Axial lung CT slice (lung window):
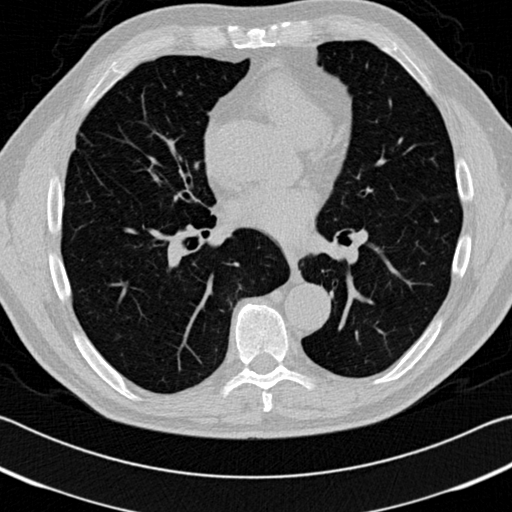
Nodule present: no